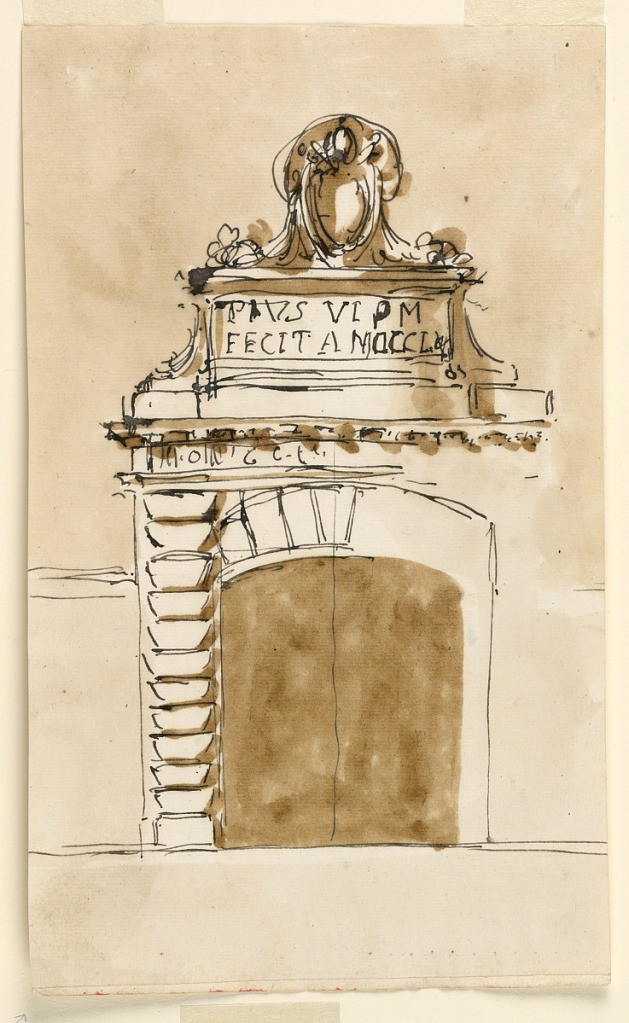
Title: The Elevatino of a Gateway for A Prison Erected by Pope Pius VI
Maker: Giuseppe Barberi, Italian, 1746–1809
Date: ca. 1790
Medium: Pen and brown ink, brush and brown wash, red ink on lined off-white laid paper
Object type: Drawing
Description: Only a part of the right half is shown. Broad, low, arched door opening. A pilaster decorated with diamond shapes supports teh entablature, over which a pedestal rises with the Papal coat of arms. Colored background.